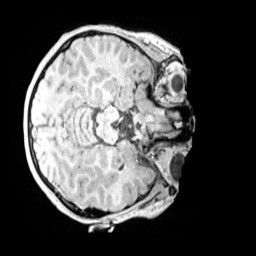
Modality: MP2RAGE
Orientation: axial
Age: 10
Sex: female
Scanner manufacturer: siemens
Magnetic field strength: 3 T
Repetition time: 4 s
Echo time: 0.00299 s